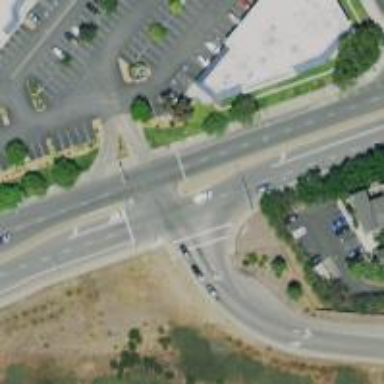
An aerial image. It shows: Solid stop line on the road.